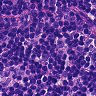
Metastatic tissue present: no